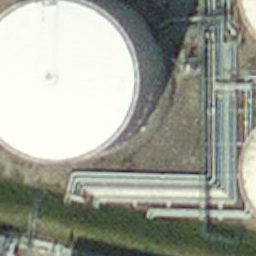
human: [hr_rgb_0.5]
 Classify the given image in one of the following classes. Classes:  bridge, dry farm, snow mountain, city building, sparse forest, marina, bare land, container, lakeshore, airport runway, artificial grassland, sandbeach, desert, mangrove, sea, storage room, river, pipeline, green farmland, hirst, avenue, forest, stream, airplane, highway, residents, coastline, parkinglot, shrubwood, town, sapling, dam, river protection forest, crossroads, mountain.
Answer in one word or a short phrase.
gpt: storage room